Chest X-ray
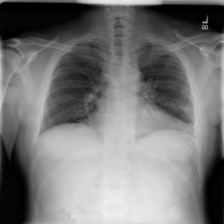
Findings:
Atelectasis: negative
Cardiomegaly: negative
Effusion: negative
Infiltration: positive
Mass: negative
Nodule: negative
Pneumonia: negative
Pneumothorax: negative
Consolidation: negative
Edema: negative
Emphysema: negative
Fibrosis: negative
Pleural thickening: negative
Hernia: negative